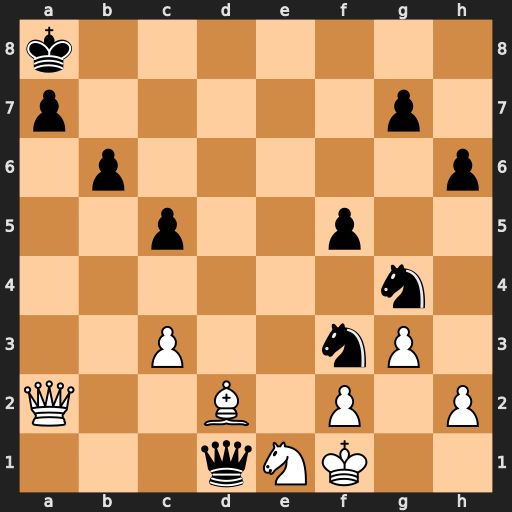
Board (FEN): k7/p5p1/1p5p/2p2p2/6n1/2P2nP1/Q2B1P1P/3qNK2
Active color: w
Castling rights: -
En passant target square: -
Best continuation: Qd5+ Kb8 Bf4+ Kc8 Qxd1